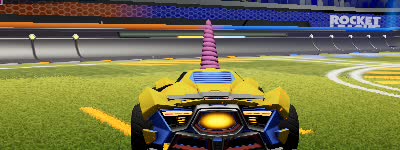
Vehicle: werewolf